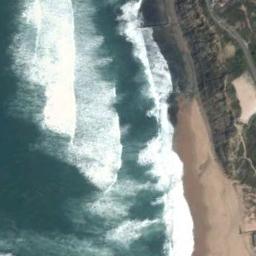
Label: beach